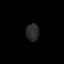
Tissue: lung
Cell type: Myeloid cells
Senescence score: 0.1857
Nuclear area (px): 217
Mean DAPI intensity: 41.94